Question: i have a little problem with eclipse and SVN/Subversion.
Before i'm start to develop, i'm update the Source (each time) - Ok, Standard if you want to be up to date ;-)
but after finish my work, on commit the subversion server says every time that the file is to old.
Smart example. i have only changed a simple line:

I can do what I want - The problem always occurs every 1-2 days. Merge work, revert + update work,.. provisionally i'm delete the complete project from eclipse and fetch it new, than i have no problems until it occurs again after 1-2 days again.
But i can't not constantly re-create the project, so I have not had the thought with Subversion.
Can someone give me tips on what the problem could be?
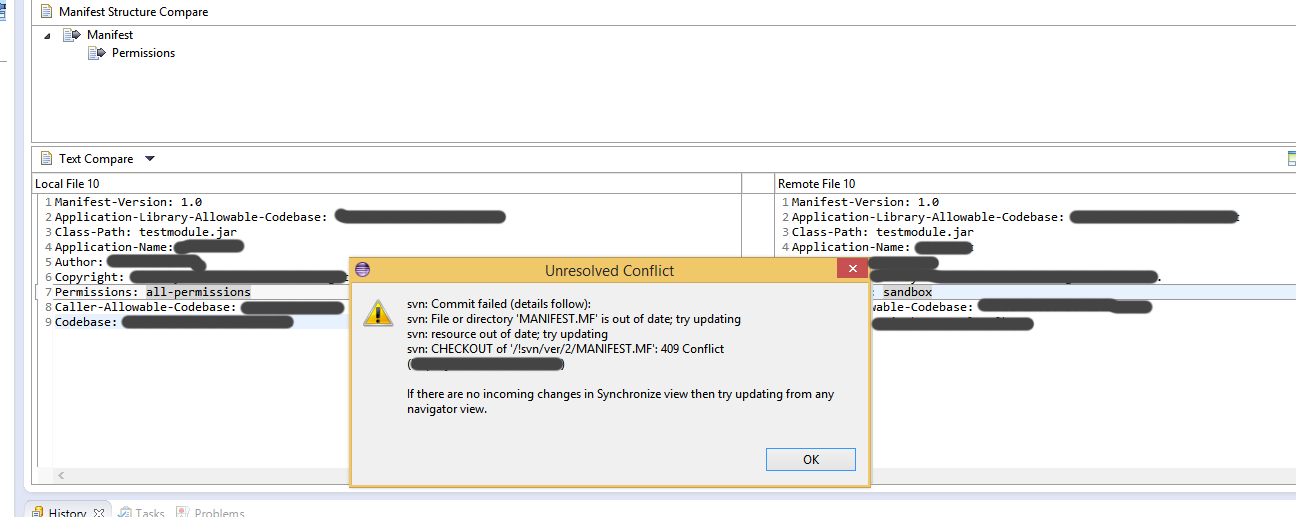
Answer: Problem solved. It was the SVN-Connector. Have installed a other version, perfect!